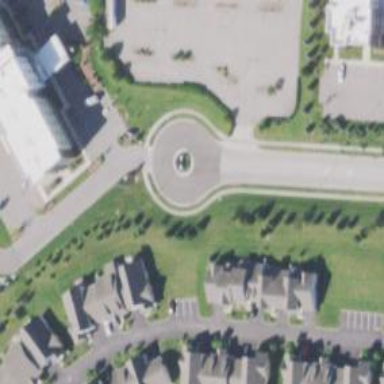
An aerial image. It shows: Turning loop on the road.